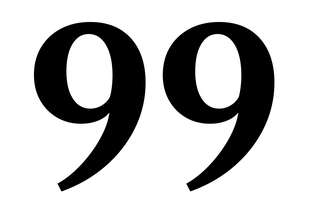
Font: LibreCaslonText_SemiBold